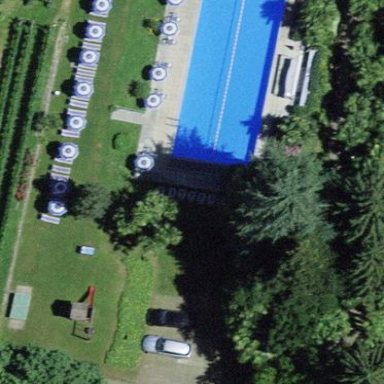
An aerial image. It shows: Swimming pool located in leisure land.